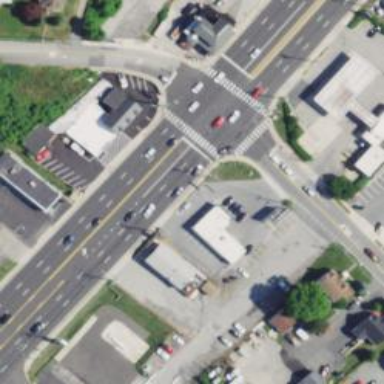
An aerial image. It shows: Marked road crossing.